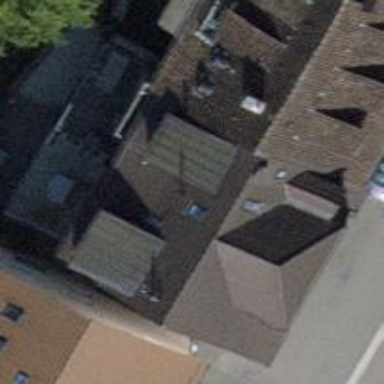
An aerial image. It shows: Beauty shop.